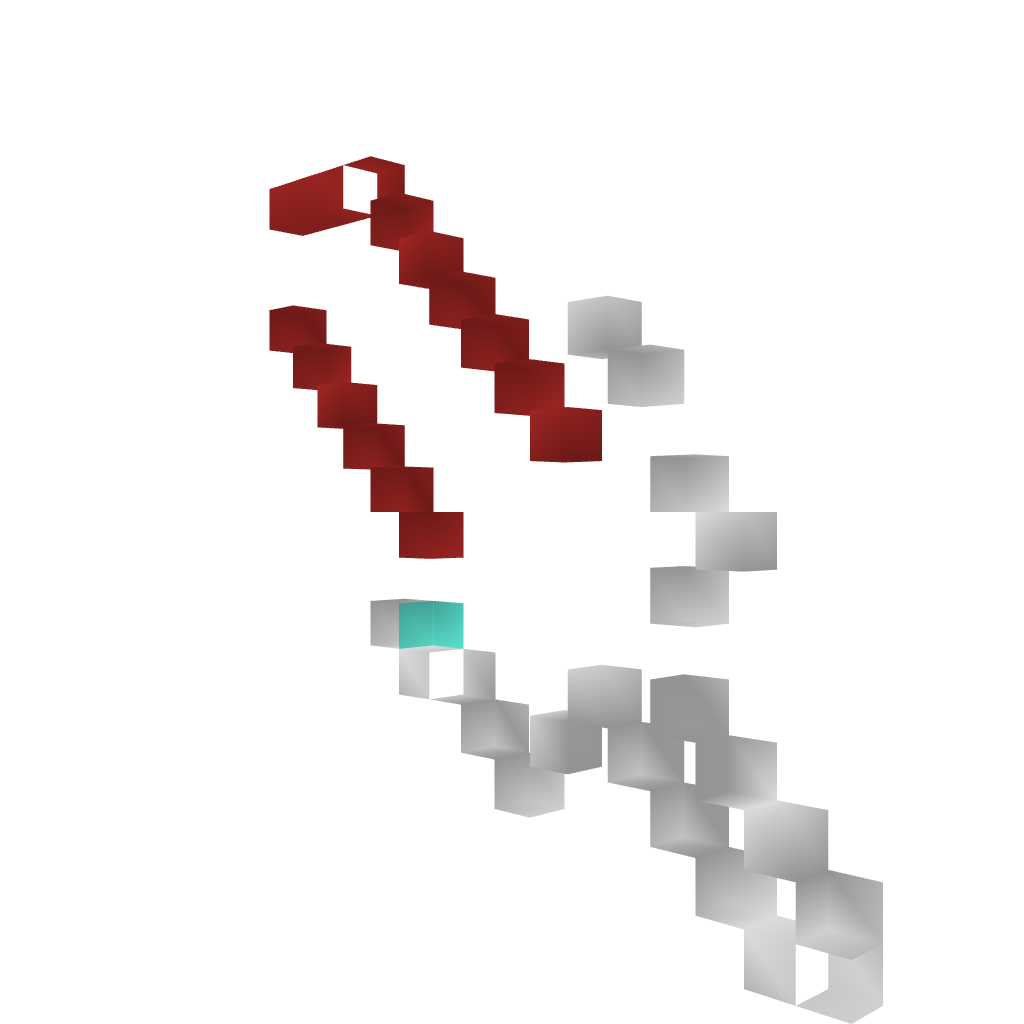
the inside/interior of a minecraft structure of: Angel Sword